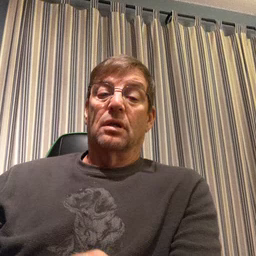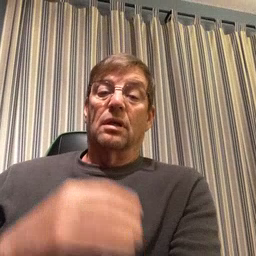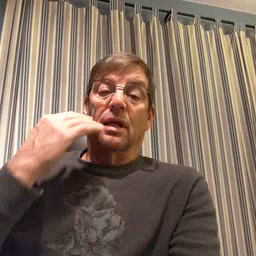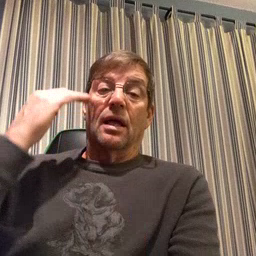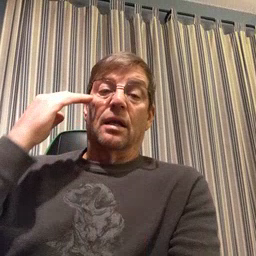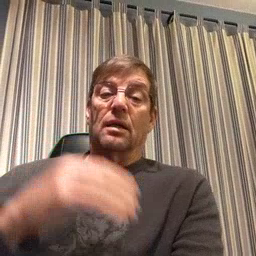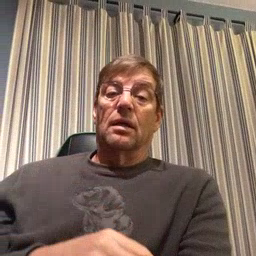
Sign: head